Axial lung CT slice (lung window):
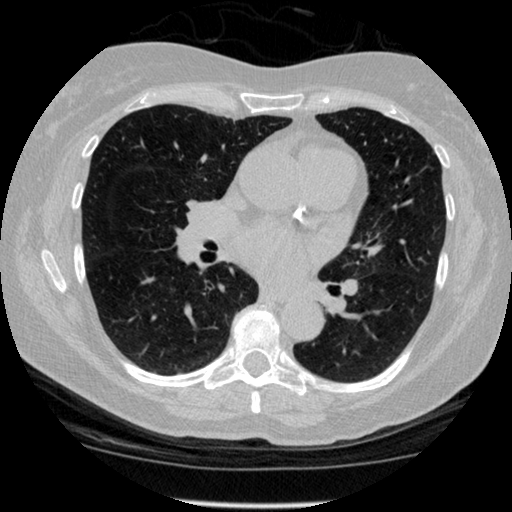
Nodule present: no